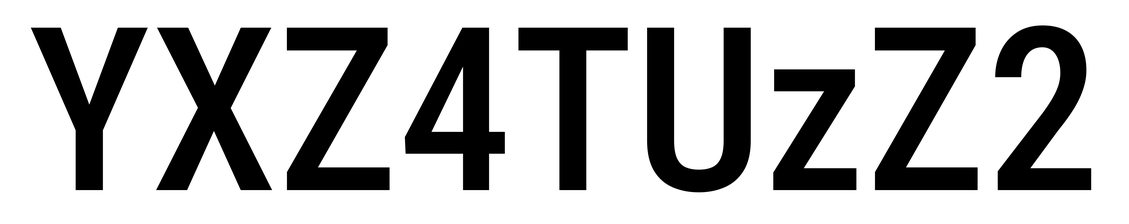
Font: Roboto_Condensed_Medium